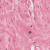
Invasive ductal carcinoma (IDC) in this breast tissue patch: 0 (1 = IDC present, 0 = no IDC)